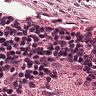
Metastatic tissue present: no